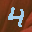
Label: 4